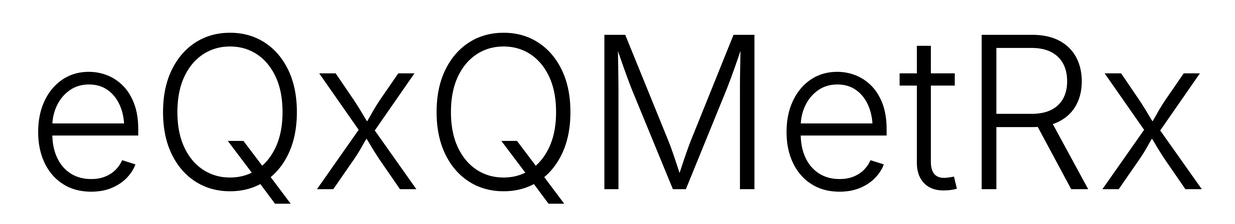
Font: Inter_Light